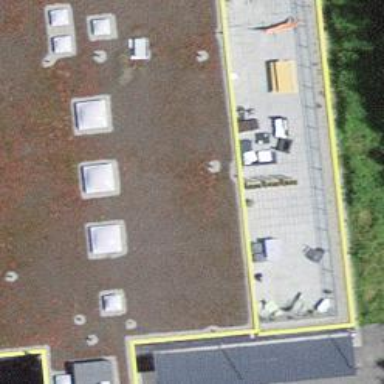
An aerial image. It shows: Building that appears to be under construction.